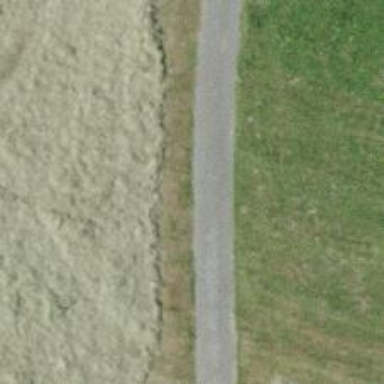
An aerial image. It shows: Paved footway.